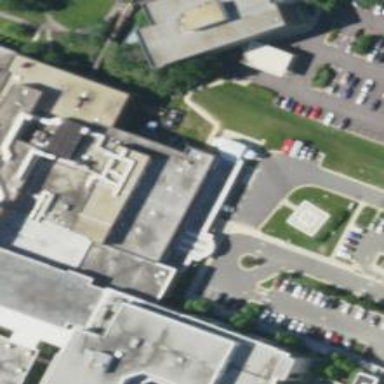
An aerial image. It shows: Entrance designated for emergency ward.